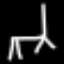
Label: chair